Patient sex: M
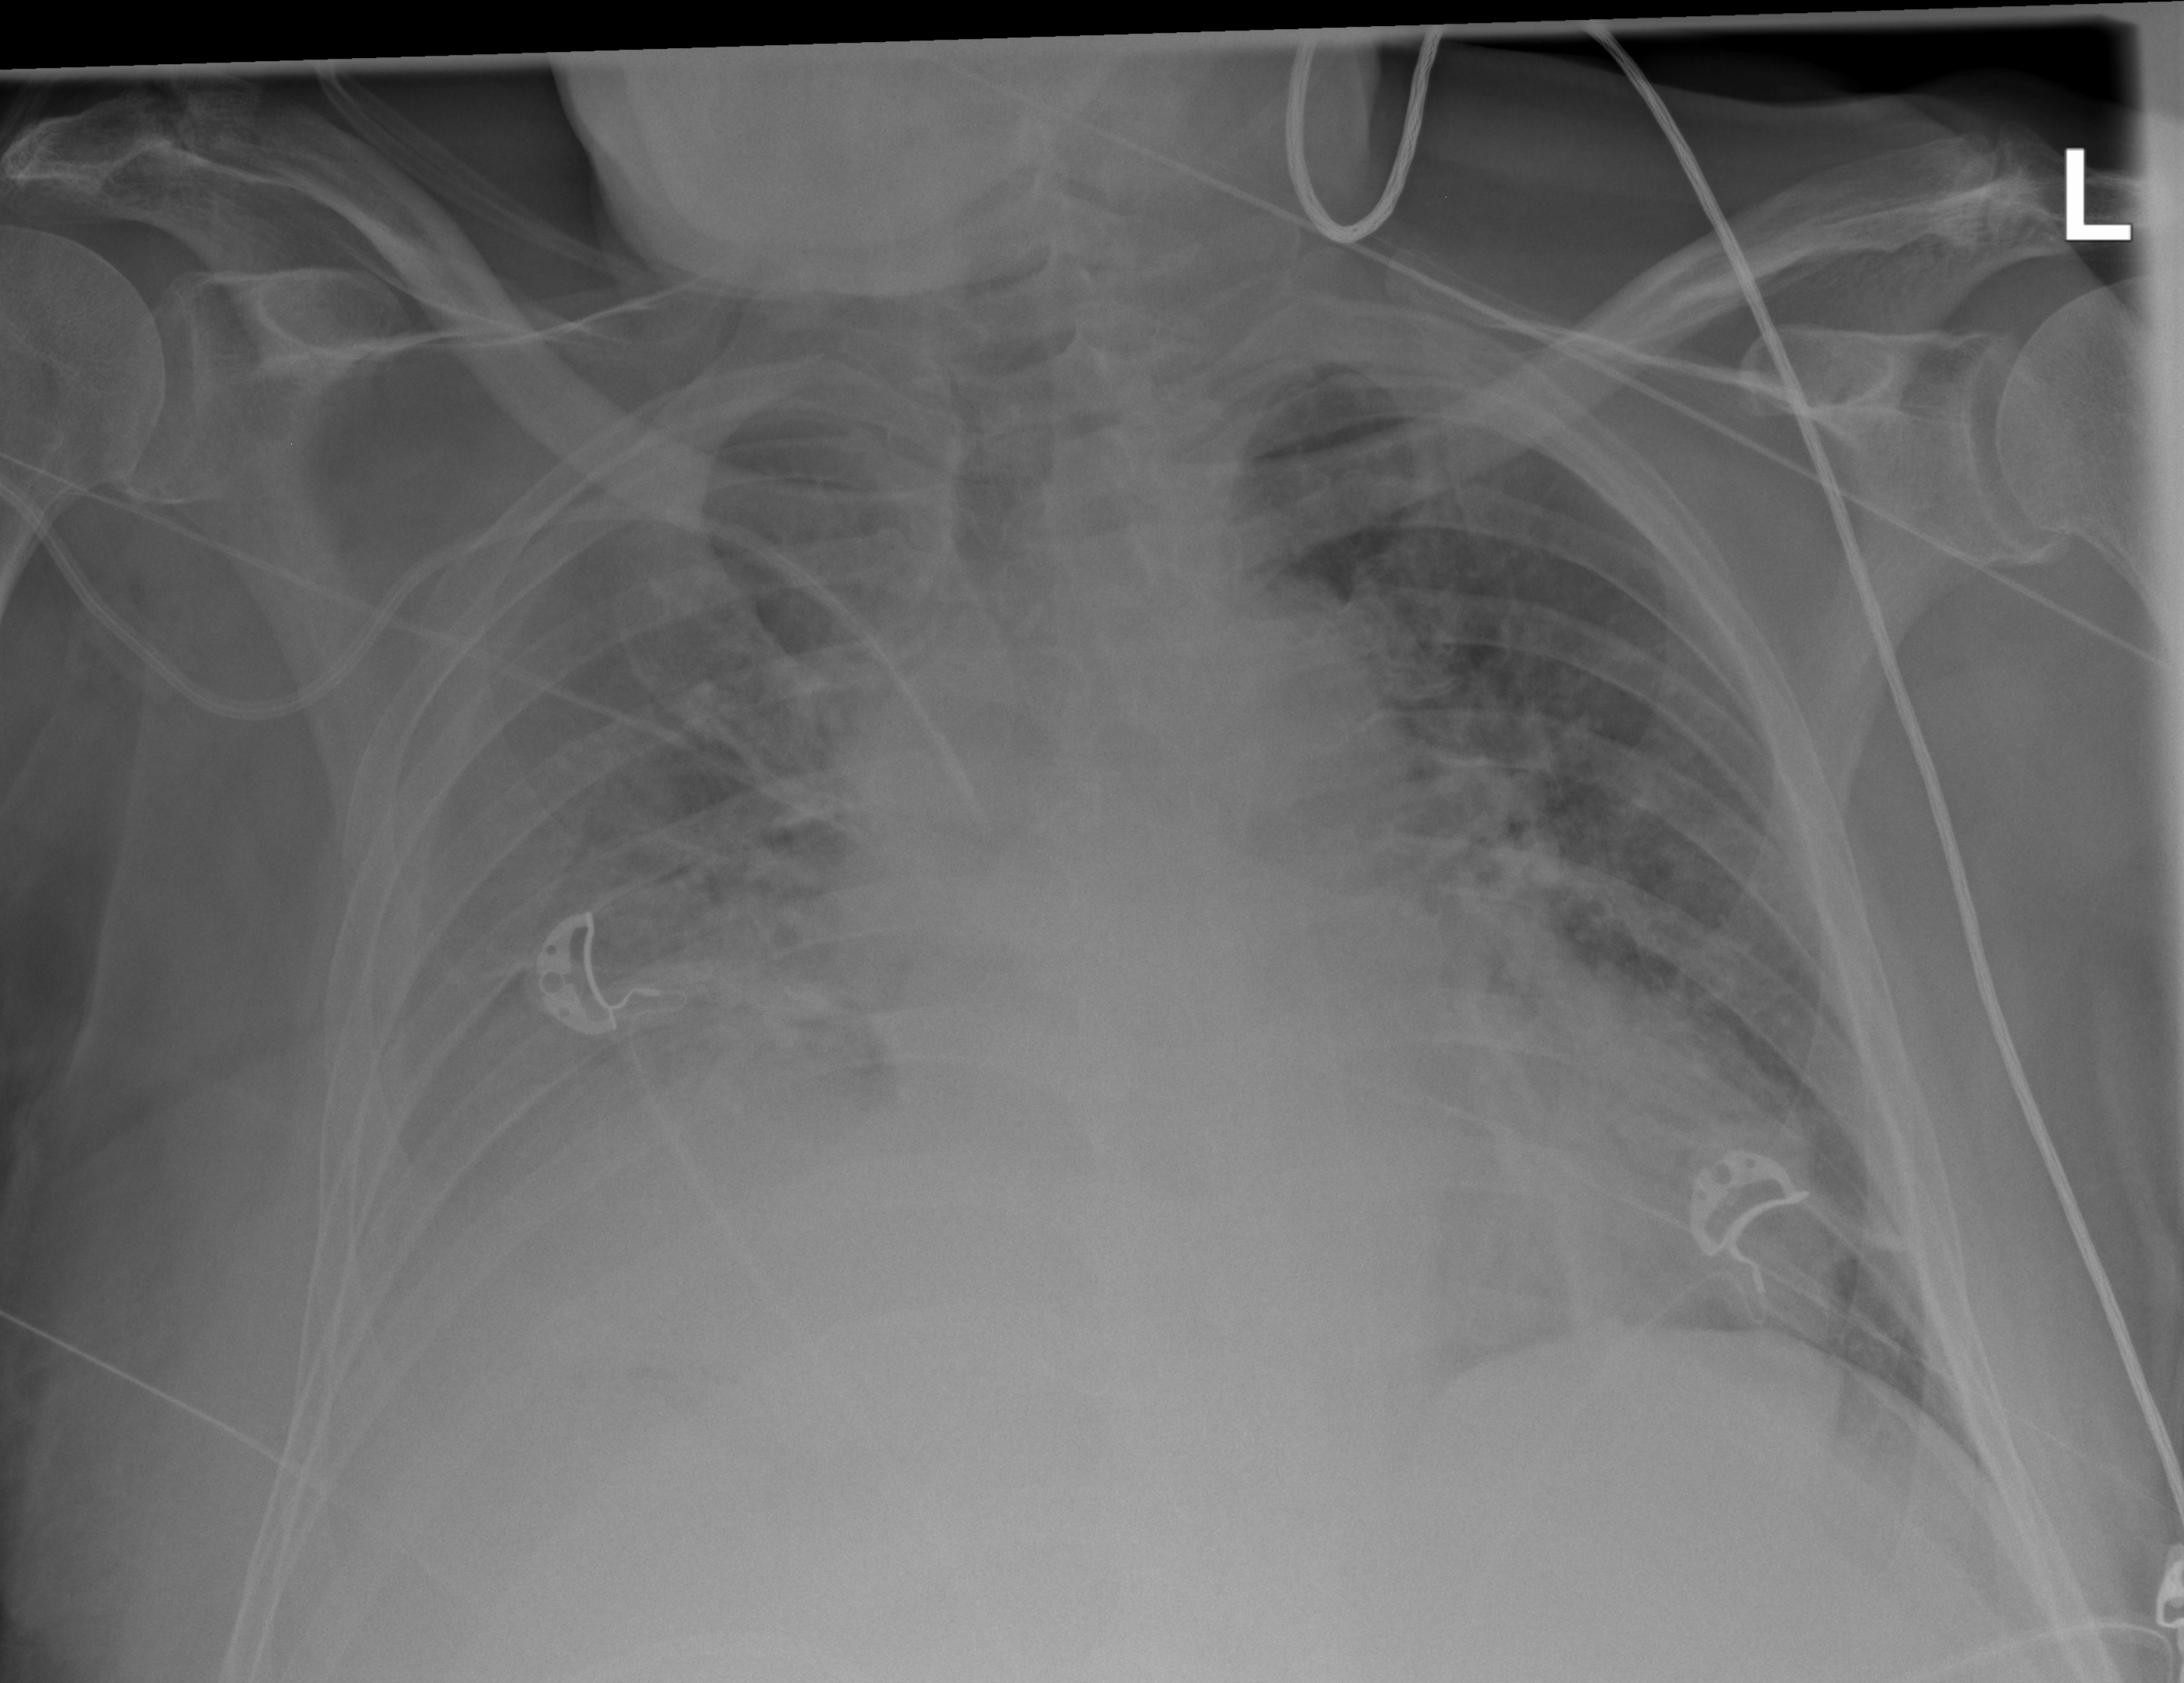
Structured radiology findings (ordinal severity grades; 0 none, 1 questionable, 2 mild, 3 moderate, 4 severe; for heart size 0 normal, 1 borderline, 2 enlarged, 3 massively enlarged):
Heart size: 2
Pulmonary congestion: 2
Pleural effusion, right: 3
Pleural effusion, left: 0
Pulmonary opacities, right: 2
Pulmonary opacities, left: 2
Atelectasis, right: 2
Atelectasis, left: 0